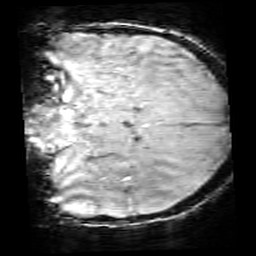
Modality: SWI
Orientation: coronal
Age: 11
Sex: male
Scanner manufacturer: siemens
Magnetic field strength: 3 T
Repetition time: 0.027 s
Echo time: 0.02 s